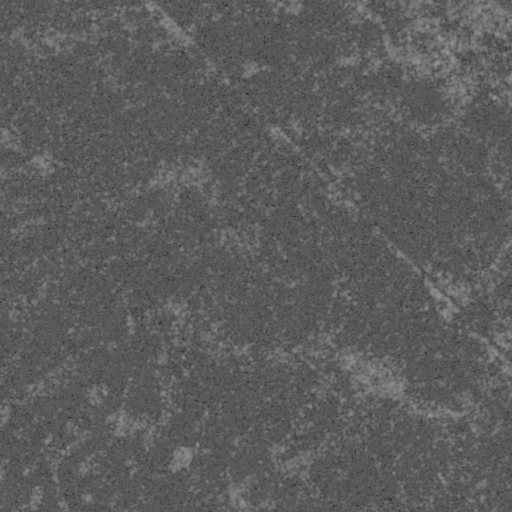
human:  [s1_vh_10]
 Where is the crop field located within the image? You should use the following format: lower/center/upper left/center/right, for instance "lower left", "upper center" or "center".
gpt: The crop field is located in the upper right of the image.
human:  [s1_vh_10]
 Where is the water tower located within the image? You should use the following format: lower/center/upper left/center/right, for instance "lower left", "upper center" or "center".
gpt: The water tower is located in the center right of the image.
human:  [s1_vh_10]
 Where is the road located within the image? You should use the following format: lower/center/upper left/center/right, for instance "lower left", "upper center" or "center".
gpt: There is no road in the image.

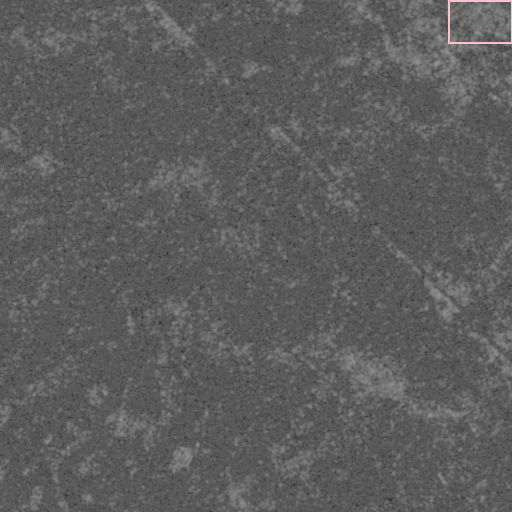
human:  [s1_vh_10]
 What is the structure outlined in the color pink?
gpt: The structure outlined in pink is a crop field.
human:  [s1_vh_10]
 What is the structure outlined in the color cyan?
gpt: There is no cyan outline.